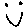
Label: smiley face